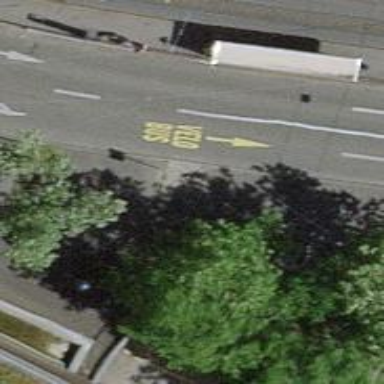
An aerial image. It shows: Informal bicycle parking area.